Interaction volume radius: 5 \u00c5
Interaction volume height: 35 \u00c5
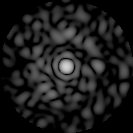
Disorder parameter: 0.8295